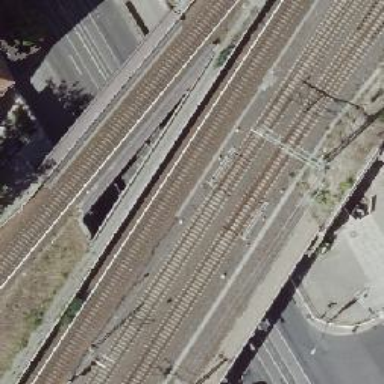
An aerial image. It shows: Railway switch.